Question: I am trying to compile an old C++ code using MinGW om windows 7 (./configure , make ..etc. )
but something goes wrong. I am so sorry if my question is silly but I'm still a beginer!
No similar error details in other posts. please, any help?

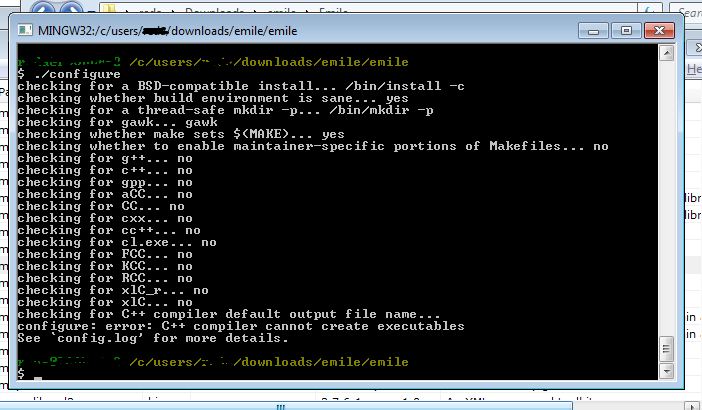
Answer: OK here goes...
1. Dump MSYS and MinGW(.org)
2. Download and install MSYS2.
3. Start the MSYS2 shell, type pacman -Syu mingw-w64-i686-gcc or pacman -Syu mingw-w64-x86_64-gcc (do you want to build a 32-bit or 64-bit thing? You can install both, they live happily side by side). If pacman upgrades the msys2-runtime, close the shell and restart it.
4. Try what you did again, but from the MinGW-w64 Win32/Win64 MSYS2 shell (see your start menu for the shortcuts)
5. Live happily ever after.